Question: I've got a fairly basic app that I'm updating - and as part of the update I'm implementing memory warning management.
When the memory warning method gets called, I release any view controllers not in use (and these in turn release any of their objects). Everything seems to work fine, there are no leaks etc as far as I can tell.
Using the 'allocations' instrument, there is a lot of memory that isn't being released when a simulated hardware warning is called. Here's what I do when testing:
1 - start the app - this is the original jump in memory shown below.
2 - add a new view controller - this is the second spike.
3 - Return to the main view controller and simulate a hardware memory warning - this is the (small) drop in memory towards the end. This warning should completely release the additional view controller and associated objects.

- Although everything is released, there is a lot of memory that remains. As far as I can tell, it's something like cached animations etc that iOS does. In a real low memory situation though, this should be released, and not stick around as this is where the majority of the memory goes.
How can this memory be released - or what am I doing wrong? Any pointers would be much appreciated - thanks!
-
Thanks for all the answers so far! Although unfortunately I still haven't been able to solve the issue yet. Furthermore, the memory weirdness only seems to occur when using modal view controllers.
I've noticed that I actually have a background loading method for the extra view controller called when the app launches, to make things run smoothly. This indicates that the second spike in memory is completely due to something other that the view controller - maybe animations or something? Anyhow the problem still remains - what is this extra memory being used for, and how do I release it when I need to?
I could potentially create a mini project that exhibits the behavior if it would help. Thanks :)
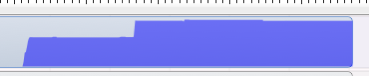
Answer: Are you really sure you are not retaining your UIViewController or its objects? You shouldn't have to simulate a memory warning to see a decrease in allocations after releasing your controllers.
I attached a screenshot showing how my application looks after pushing and popping a UIViewController three times, using a UINavigationController.

To answer your comments: UIViewController belongs to UIKit and is not thread safe, which means you should not be creating one in a background thread. This could potentially be the cause of the memory leak, since it will not be added to the main autorelease pool.